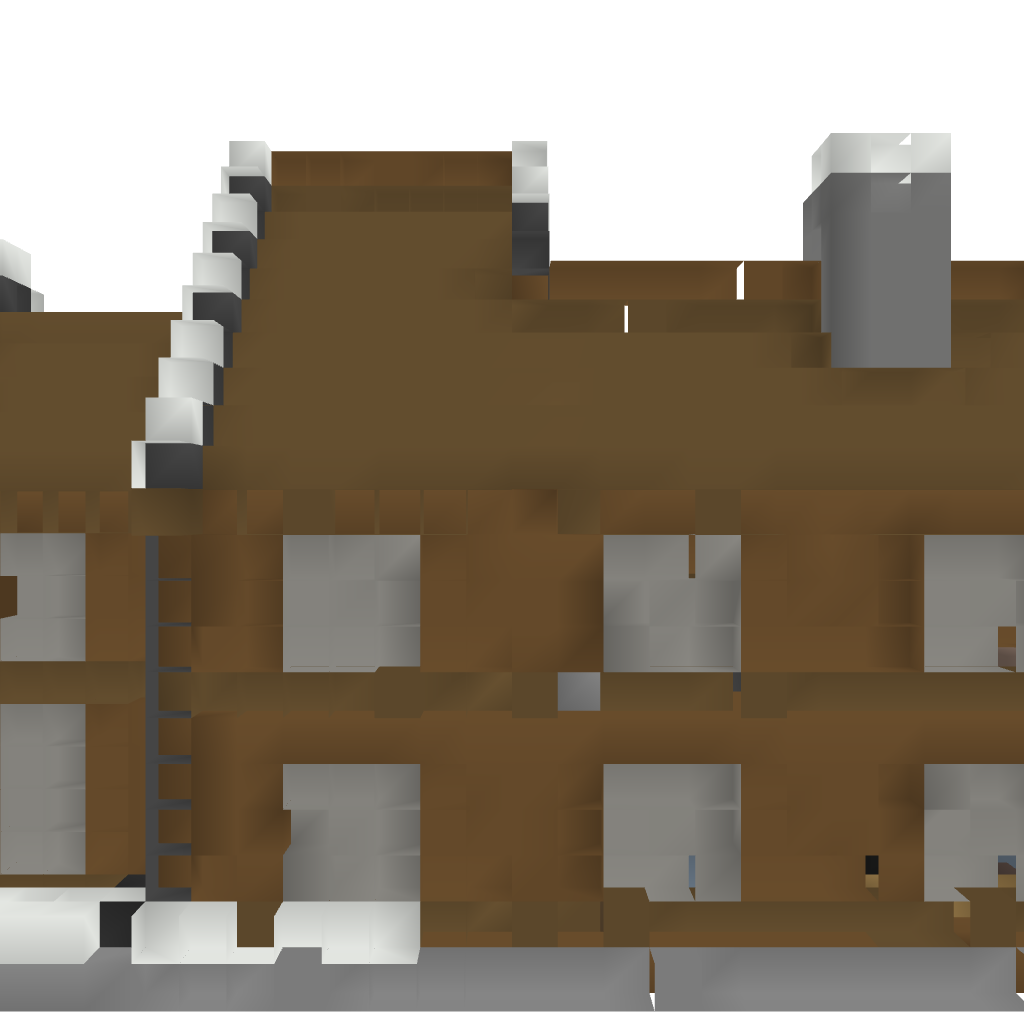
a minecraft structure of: Wood Cottage